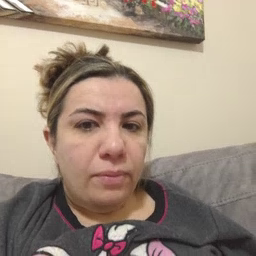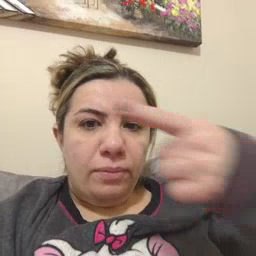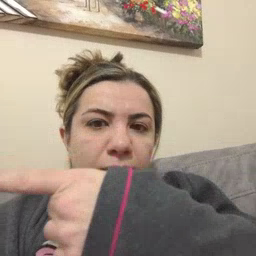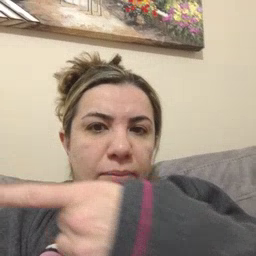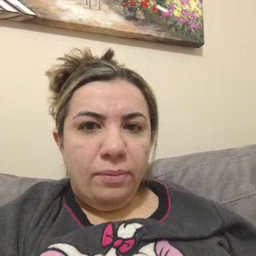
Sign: hesheit